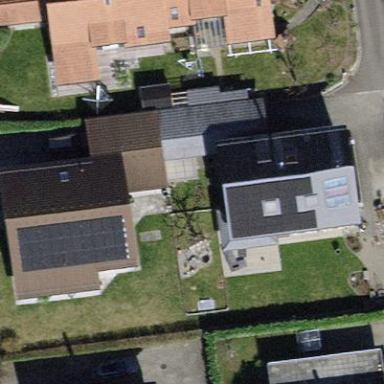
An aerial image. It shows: Building with tiled roof.